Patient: sex M, age 64
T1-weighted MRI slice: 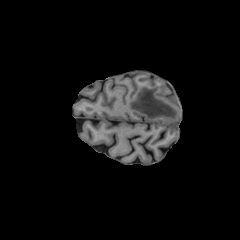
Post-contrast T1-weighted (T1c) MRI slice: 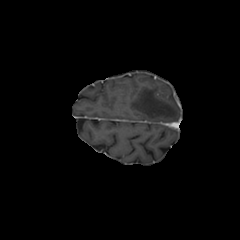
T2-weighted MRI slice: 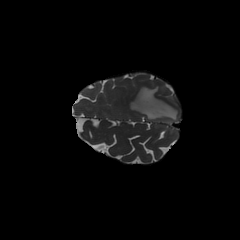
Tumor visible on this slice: yes
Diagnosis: Glioblastoma, IDH-wildtype
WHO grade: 4